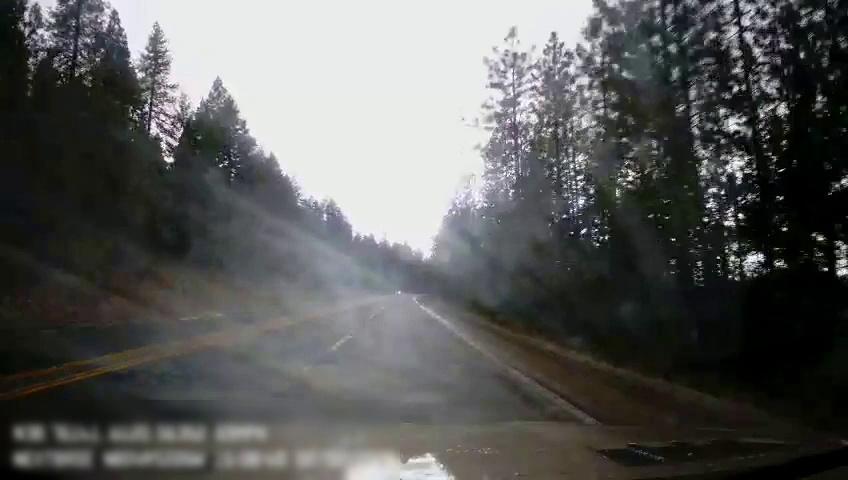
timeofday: Day
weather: Cloudy
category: Drivable Space
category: Lanes | Current Lane
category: Lanes | Current Lane
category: Lanes | Alternate Lane